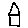
Label: house